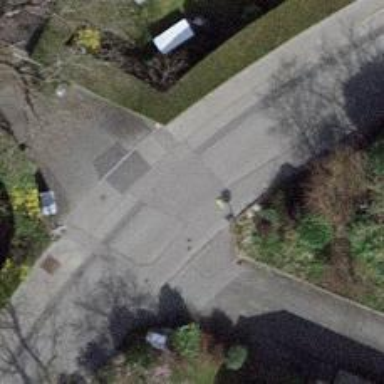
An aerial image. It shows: Living street.